Field crop: maize
Growth stage: 2
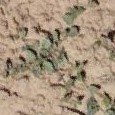
Species: convolvulus